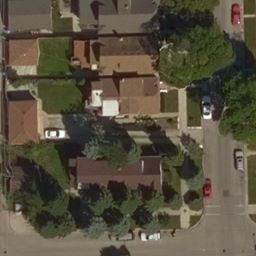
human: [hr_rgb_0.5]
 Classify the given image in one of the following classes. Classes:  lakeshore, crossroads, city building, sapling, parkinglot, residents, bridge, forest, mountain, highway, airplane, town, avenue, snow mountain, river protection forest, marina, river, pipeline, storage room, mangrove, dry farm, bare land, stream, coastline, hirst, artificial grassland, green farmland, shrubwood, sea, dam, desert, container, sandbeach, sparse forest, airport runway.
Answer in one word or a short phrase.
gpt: residents